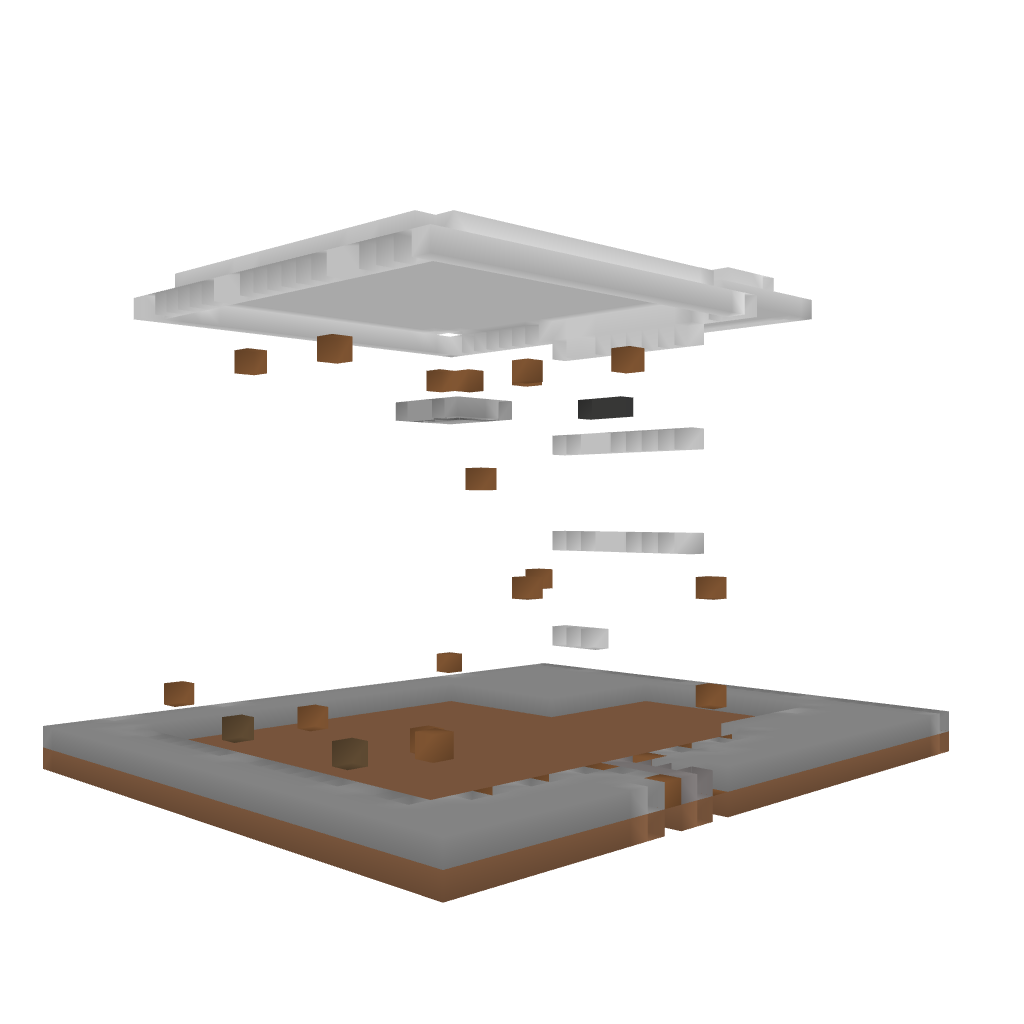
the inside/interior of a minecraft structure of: Hotel/Hospital/Office/Shop Building